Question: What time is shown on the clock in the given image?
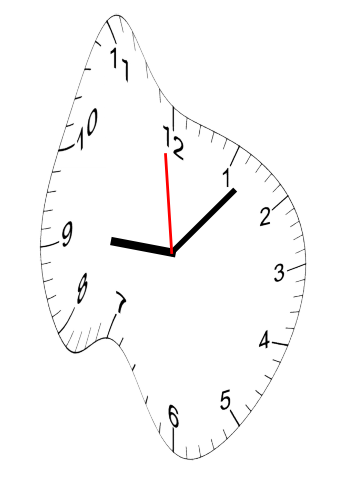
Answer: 09:06:59